Question: I just came across this code that lets me plot multiple ordinates (I know it is a bad notion in the community but I need to do it to compare different metrics). Since this cannot be done inherently in ggplot2, I was wondering if I can adapt the following code to do what I need:
'''
twoord.plot(2:10,seq(3,7,by=0.5)+rnorm(9),
1:15,rev(60:74)+rnorm(15),xlab="Sequence",
ylab="Ascending values",rylab="Descending values",
main="Plot with two ordinates - bars on the left",
type=c("bar","l"),lcol=3,rcol=4)
'''
plots the following:

What I am looking for is to plot multiple bars side to side. I tried replacing 'type=c("bar", "l")' with 'type=c("bar", "bar")' but that gave me overlapping bars. The exact data I want to plot is the following:
'''
Category SubCat Value
A Cat1 0.1
B Cat1 0.2
A Cat2 0.3
B Cat2 0.24
A Cat3 13
B Cat3 41
A Cat4 60
B Cat4 146
'''
I want (A,B) under (Cat1,Cat2) to have the scale on the left, and (A,B) under (Cat3, Cat4) to have the scale on the right and all bars under A and B to be grouped together respectively. Can someone please tell me how to do this?
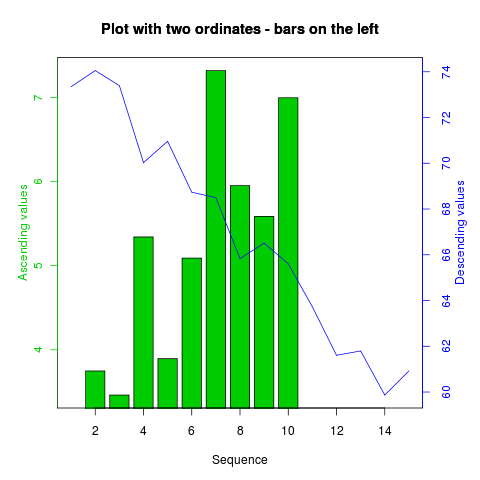
Answer: The following is probably as close as you're going to get using 'ggplot2':
'''
d <- read.table(textConnection("Category SubCat Value
A Cat1 0.1
B Cat1 0.2
A Cat2 0.3
B Cat2 0.24
A Cat3 13
B Cat3 41
A Cat4 60
B Cat4 146"),header = TRUE, sep="")
d$grp <- rep(c('Cat1 - Cat2','Cat3 - Cat4'), each = 4)
ggplot(d,aes(x = Category, y = Value)) +
facet_wrap(~grp, scales = "free_y") +
geom_bar(aes(fill = SubCat), position = "dodge")
'''

This achieves a "dual y axis" by faceting and allowing 'ggplot2' to set the axes separately. I'm sure it's possible to get something closer to what you want using base graphics, but it will take some more thought.
And here's a hack using the 'twoord.plot'. Took quite a bit of fiddling, but I've never used that function, so there may be an easier way:
'''
par(xaxt = "n")
twoord.plot(ly = d$Value[1:4],ry = d$Value[5:8], rx = c(9,11,13,15), lx = c(1,3,5,7),
type = c('bar','bar'),
xlim = c(0,16),
lylim = c(0,0.35),rylim = c(12,150))
par(xaxt="s")
axis(1, at = c(1,3,5,7,9,11,13,15),
labels = paste(d$Category,d$SubCat,sep=""),
las = 3)
'''